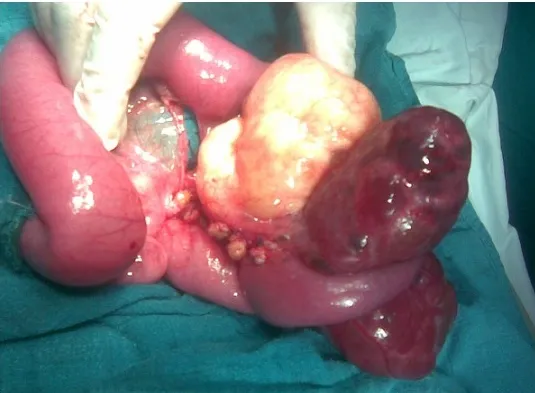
A cystic mass of the small bowel mesentery that contains a serosanguinous fluid represents cyst hemorrhage in the second child.
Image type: medical_photograph (other_medical_photograph)